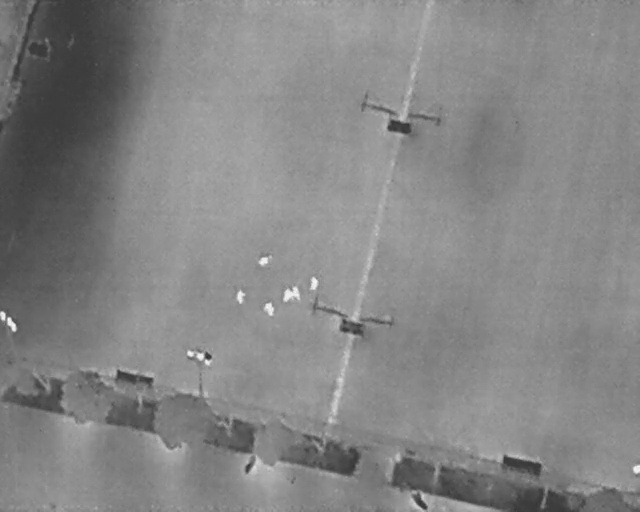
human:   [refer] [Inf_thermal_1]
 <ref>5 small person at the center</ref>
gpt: <box>[[36, 57, 38, 58, 2], [41, 59, 43, 61, 2], [45, 56, 47, 58, 2], [47, 54, 50, 56, 2], [40, 50, 42, 51, 2]]</box>